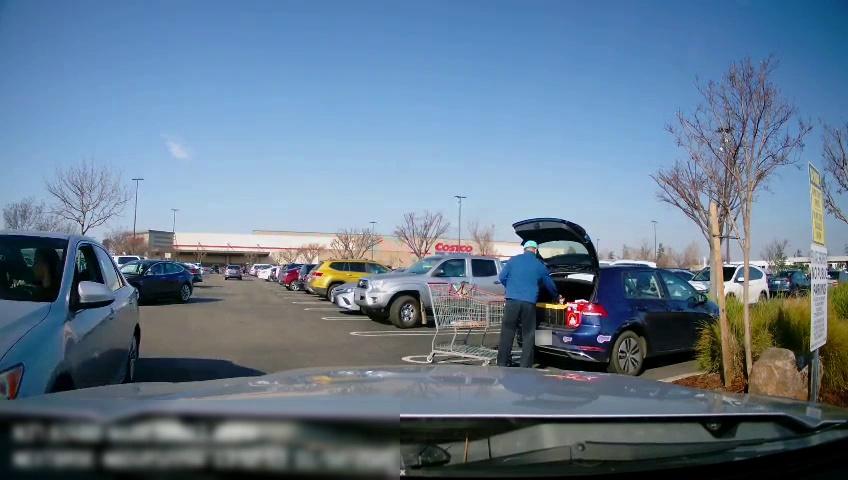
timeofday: Day
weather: Sunny
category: Drivable Space
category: Vehicles | Car
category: Vehicles | Car
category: Vehicles | Car
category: Vehicles | SUV
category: Vehicles | Car
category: Vehicles | Car
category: Vehicles | Car
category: Vehicles | Van
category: Vehicles | Truck
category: Vehicles | Car
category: Vehicles | SUV
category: Vehicles | SUV
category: Vehicles | Car
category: Vehicles | Car
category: Pedestrians
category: Vehicles | SUV
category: Vehicles | Truck
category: Traffic | Signs
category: Traffic | Signs